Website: home-depot
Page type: cross-sells
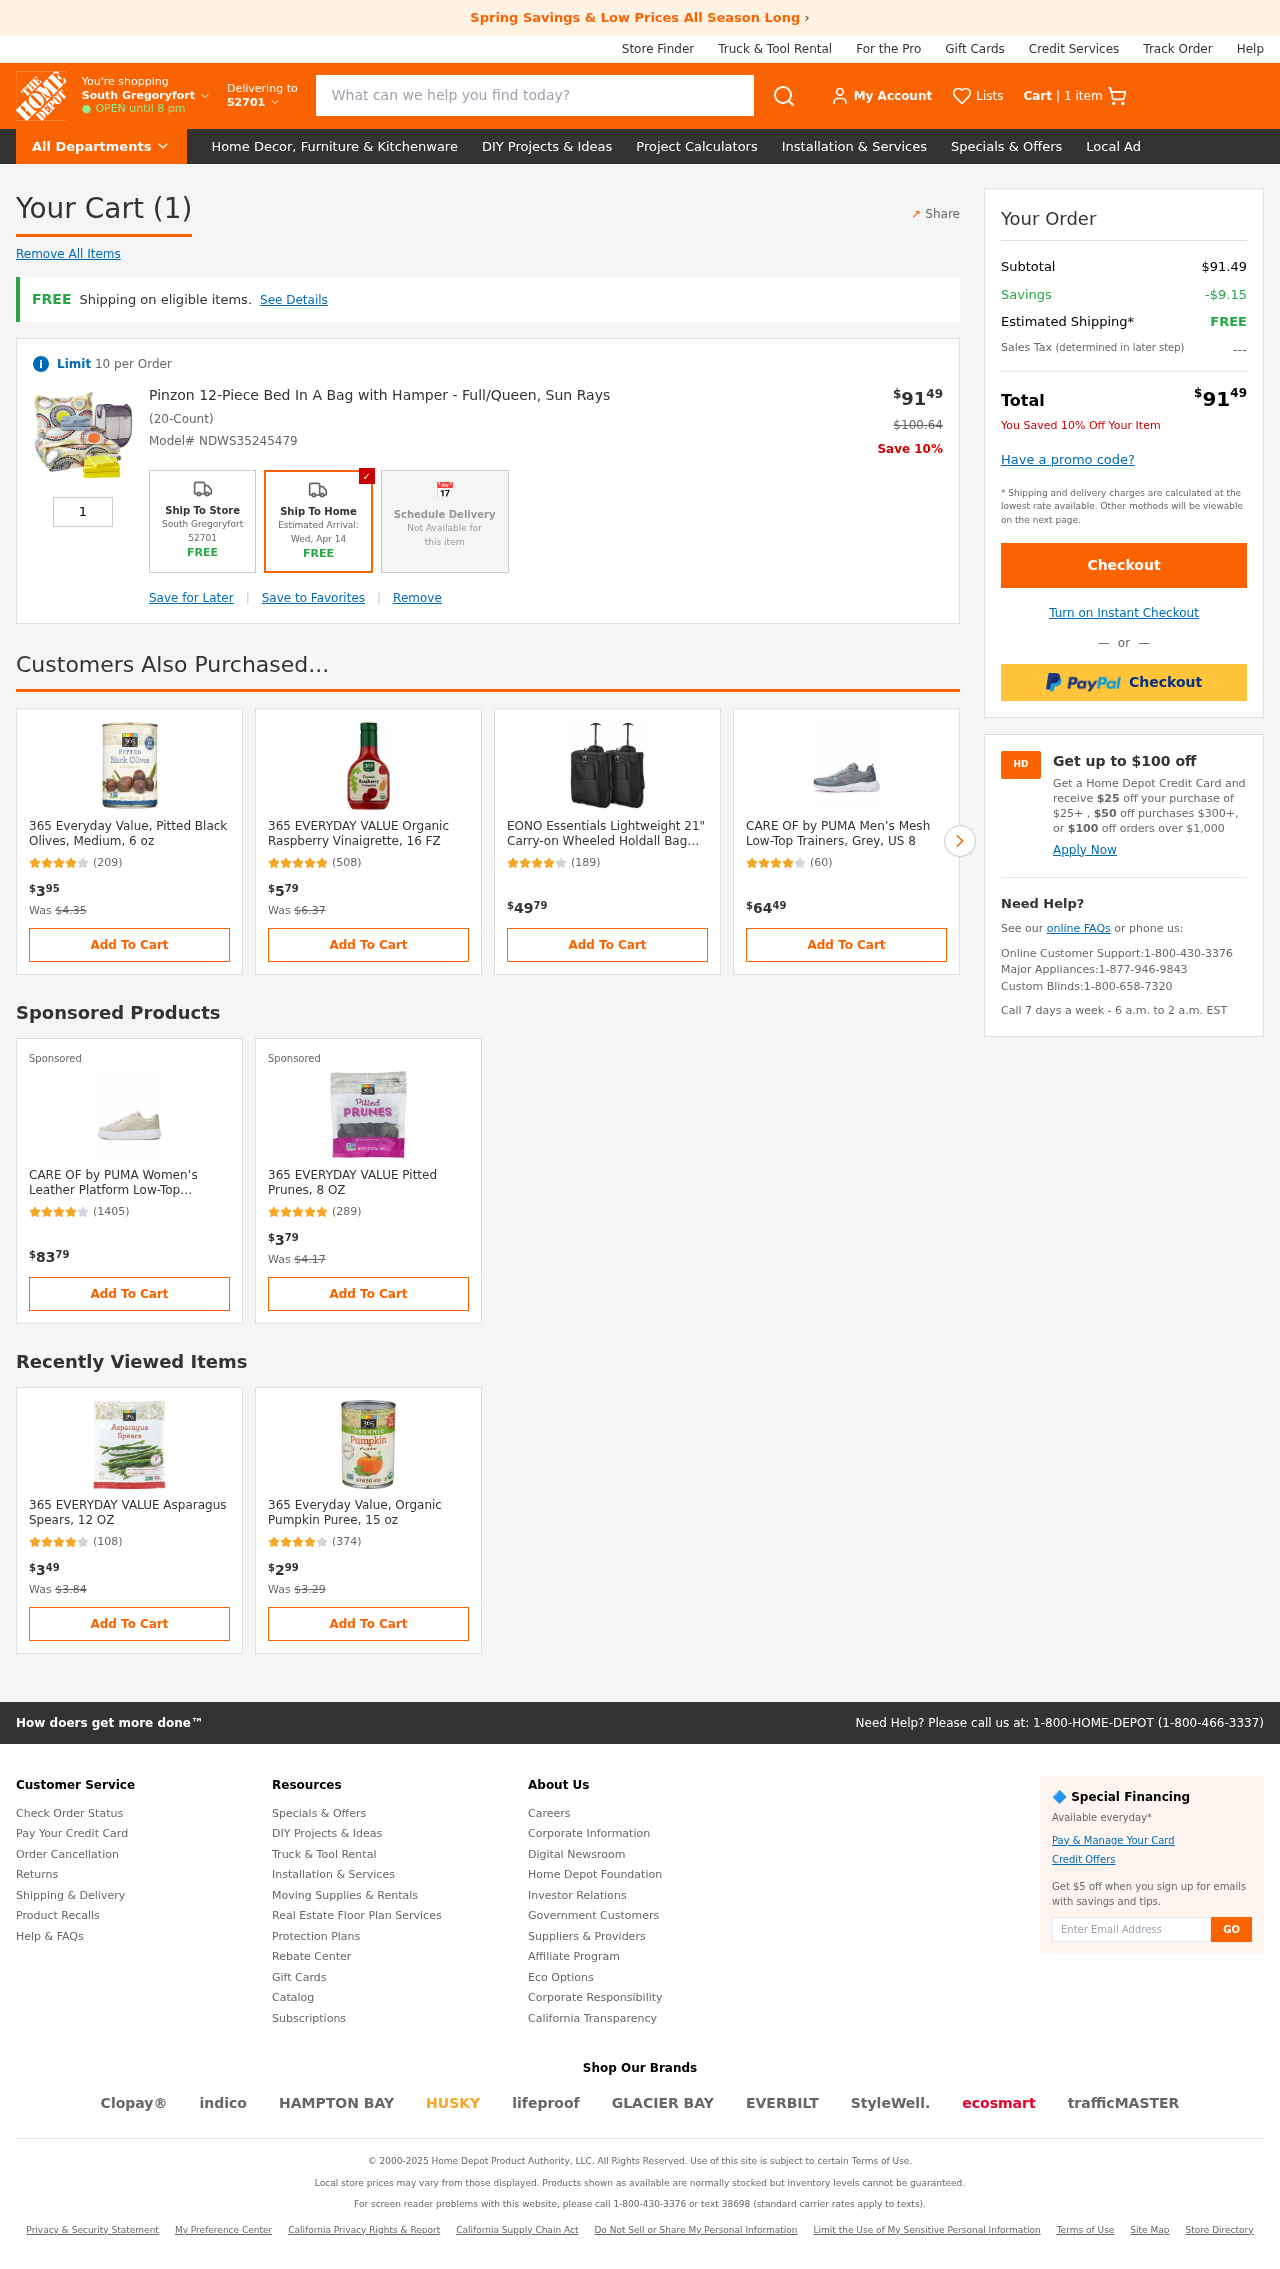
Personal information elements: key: PII_LOCATION1_CITY
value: South Gregoryfort
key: PII_POSTCODE
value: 52701
Product elements: key: PRODUCT1_NAME
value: Pinzon 12-Piece Bed In A Bag with Hamper - Full/Queen, Sun Rays
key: PRODUCT1_PRICE
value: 91.49
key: PRODUCT1_QUANTITY
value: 1
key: PRODUCT1_ORIGINAL_PRICE
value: $100.64
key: PRODUCT2_NAME
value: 365 Everyday Value, Pitted Black Olives, Medium, 6 oz
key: PRODUCT2_NUM_RATINGS
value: (209)
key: PRODUCT2_PRICE
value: $395
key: PRODUCT3_NAME
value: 365 EVERYDAY VALUE Organic Raspberry Vinaigrette, 16 FZ
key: PRODUCT3_NUM_RATINGS
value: (508)
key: PRODUCT3_PRICE
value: $579
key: PRODUCT4_NAME
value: EONO Essentials Lightweight 21" Carry-on Wheeled Holdall Bag with Suitcase for Ryanair, easyjet, Bri
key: PRODUCT4_NUM_RATINGS
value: (189)
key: PRODUCT4_PRICE
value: $4979
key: PRODUCT5_NAME
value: CARE OF by PUMA Men’s Mesh Low-Top Trainers, Grey, US 8
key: PRODUCT5_NUM_RATINGS
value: (60)
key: PRODUCT5_PRICE
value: $6449
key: PRODUCT6_NAME
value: CARE OF by PUMA Women’s Leather Platform Low-Top Trainers, Beige, US 11.5
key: PRODUCT6_NUM_RATINGS
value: (1405)
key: PRODUCT6_PRICE
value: $8379
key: PRODUCT7_NAME
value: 365 EVERYDAY VALUE Pitted Prunes, 8 OZ
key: PRODUCT7_NUM_RATINGS
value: (289)
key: PRODUCT7_PRICE
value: $379
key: PRODUCT8_NAME
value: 365 EVERYDAY VALUE Asparagus Spears, 12 OZ
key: PRODUCT8_NUM_RATINGS
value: (108)
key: PRODUCT8_PRICE
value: $349
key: PRODUCT9_NAME
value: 365 Everyday Value, Organic Pumpkin Puree, 15 oz
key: PRODUCT9_NUM_RATINGS
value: (374)
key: PRODUCT9_PRICE
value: $299
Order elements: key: ORDER_NUM_ITEMS
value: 1 item
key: ORDER_NUM_ITEMS
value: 1
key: ORDER_SKU
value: Model# NDWS35245479
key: ORDER_SUBTOTAL
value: $91.49
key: ORDER_SAVINGS
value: -$9.15
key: ORDER_TOTAL
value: $9149
Search elements: key: HEADER_SEARCH
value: What can we help you find today?